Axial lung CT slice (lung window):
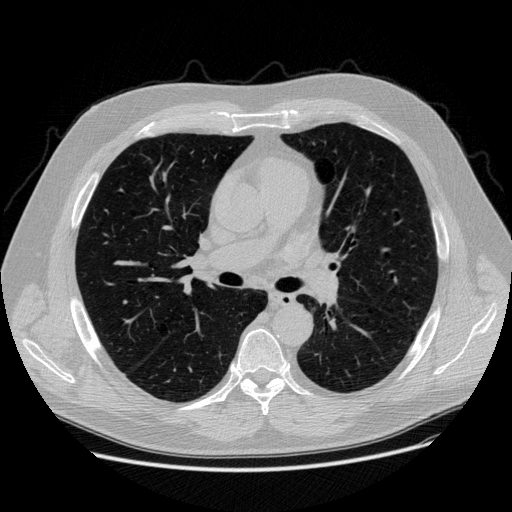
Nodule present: no